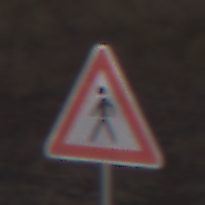
Verkehrszeichen: FussgaengerRechts
Umgebung: Outdoor, Nature
Tageszeit: MorningAfternoon
Wetter: PartlyCloudy
Licht: Natural
Jahreszeit: NotSpecified
Kontrast: HighContrast